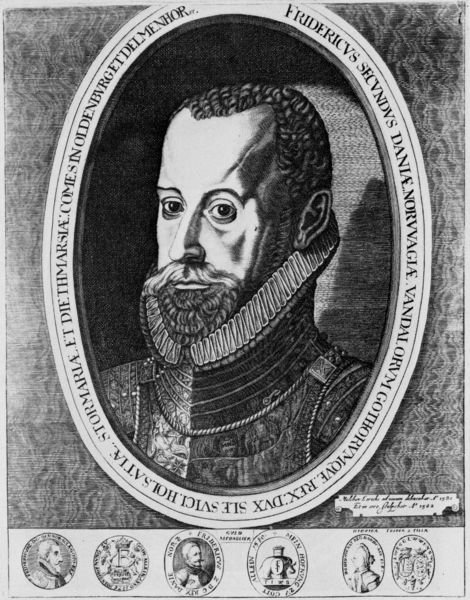
Titel: Bildnis von Friedrich II, König von Dänemark
Künstler: Melchior Lorch
Institution: (Seriendruck)
Schlagwörter: dunkel, kopf, mann, schatten, weiß, grau, hell, hintergrund, licht, mund, männer, nase, ohr, profil, schwarz, stirn, zeichnung, blick, anzug, bart, augen, gesicht, kragen, lang, rahmen, vollbart, bildnis, halskrause, portrait, porträt, haare, adel, familie, personen, kinn, locken, ohren, renaissance, kreis, oval, rund, spanien, schrift, italien, man, grafik, graphik, friedrich, bischof, könig, schnäuzer, tapete, ernst, inschrift, brauen, buch, medaillon, druck, druckgraphik, schraffur, stich, hochkragen, illustration, schwarzweiß, text, stehkragen, herrscher, kardinal, krause, ritter, rüstung, wappen, karte, krage, schriftrolle, persönlichkeit, emblem, kupferstich, legende, münze, bildchen, latein, dänemark, schwarzu, mandorla, münzen, dreiviertel profil, friedrich der zweite, friedrich ii, friderich